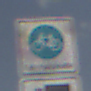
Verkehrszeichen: BeginnFahrradstrasse
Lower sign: MehrspurigeFahrzeugeFrei3
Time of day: Midday
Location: Outdoor (Nature)
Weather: PartlyCloudy
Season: NotSpecified
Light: Natural